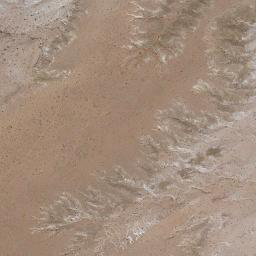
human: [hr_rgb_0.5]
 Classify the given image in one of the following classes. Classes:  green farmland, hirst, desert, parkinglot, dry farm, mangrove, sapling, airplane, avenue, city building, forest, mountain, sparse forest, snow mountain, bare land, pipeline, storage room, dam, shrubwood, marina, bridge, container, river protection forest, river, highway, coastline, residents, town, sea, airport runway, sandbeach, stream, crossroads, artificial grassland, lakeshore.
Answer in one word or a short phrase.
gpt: bare land